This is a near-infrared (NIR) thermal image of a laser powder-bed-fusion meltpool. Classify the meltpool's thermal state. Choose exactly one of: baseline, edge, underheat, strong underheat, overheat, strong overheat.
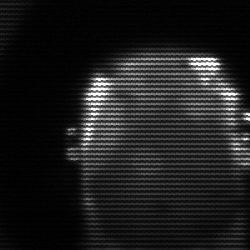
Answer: baseline